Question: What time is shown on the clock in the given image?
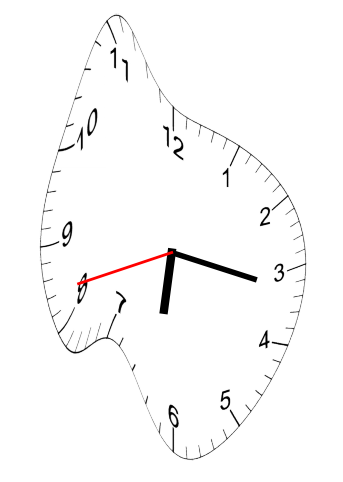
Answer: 06:16:42